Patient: sex M, age 24
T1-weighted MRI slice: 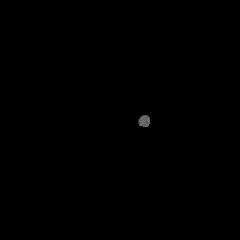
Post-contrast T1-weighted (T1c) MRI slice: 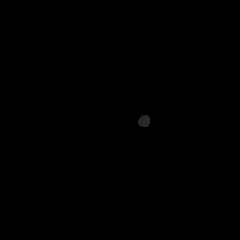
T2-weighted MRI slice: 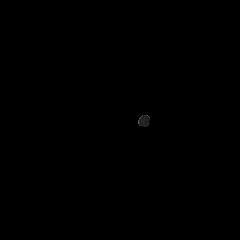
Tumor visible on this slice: no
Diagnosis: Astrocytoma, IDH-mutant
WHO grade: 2